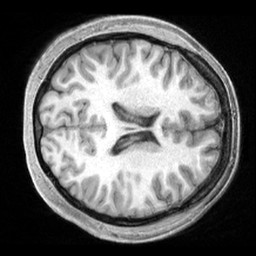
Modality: T1w
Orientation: axial